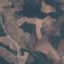
Label: PermanentCrop